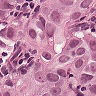
Metastatic tissue present: yes